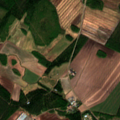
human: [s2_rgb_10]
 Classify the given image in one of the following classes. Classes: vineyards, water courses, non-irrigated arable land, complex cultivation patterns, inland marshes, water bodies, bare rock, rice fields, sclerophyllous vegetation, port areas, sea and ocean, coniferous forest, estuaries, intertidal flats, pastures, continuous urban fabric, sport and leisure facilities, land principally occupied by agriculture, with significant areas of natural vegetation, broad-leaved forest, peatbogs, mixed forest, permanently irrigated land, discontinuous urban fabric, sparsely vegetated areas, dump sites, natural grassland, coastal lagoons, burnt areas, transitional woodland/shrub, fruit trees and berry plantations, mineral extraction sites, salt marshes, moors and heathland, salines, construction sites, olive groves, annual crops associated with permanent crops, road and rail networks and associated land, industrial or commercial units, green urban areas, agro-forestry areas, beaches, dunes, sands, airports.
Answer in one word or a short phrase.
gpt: non-irrigated arable land, land principally occupied by agriculture, with significant areas of natural vegetation, coniferous forest, mixed forest, transitional woodland/shrub